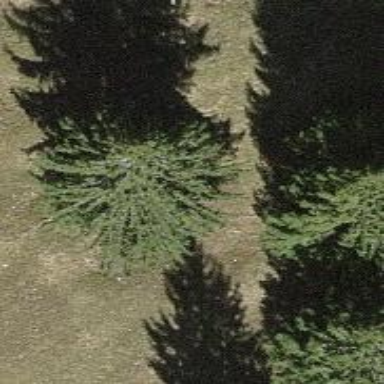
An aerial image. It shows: Single tag "natural: tree."